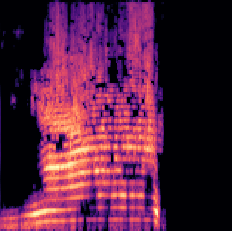
Sound class: Cow